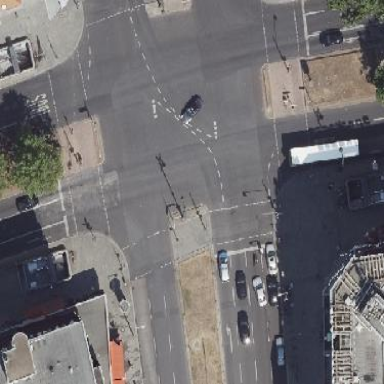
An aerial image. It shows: Junction.